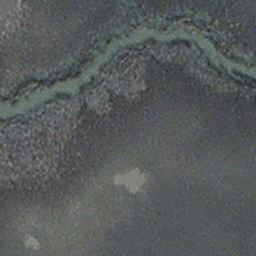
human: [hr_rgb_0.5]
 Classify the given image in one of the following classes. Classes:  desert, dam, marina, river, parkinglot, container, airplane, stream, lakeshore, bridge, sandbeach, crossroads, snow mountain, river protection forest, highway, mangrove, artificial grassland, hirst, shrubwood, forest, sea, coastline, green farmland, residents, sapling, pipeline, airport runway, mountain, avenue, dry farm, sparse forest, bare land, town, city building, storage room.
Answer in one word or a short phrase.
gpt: stream